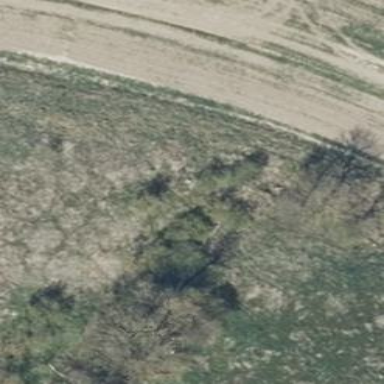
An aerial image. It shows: Patch of scrub vegetation.